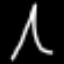
Label: The Eiffel Tower